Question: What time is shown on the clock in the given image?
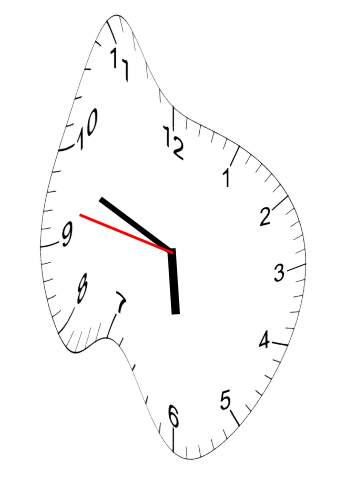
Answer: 05:48:47